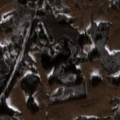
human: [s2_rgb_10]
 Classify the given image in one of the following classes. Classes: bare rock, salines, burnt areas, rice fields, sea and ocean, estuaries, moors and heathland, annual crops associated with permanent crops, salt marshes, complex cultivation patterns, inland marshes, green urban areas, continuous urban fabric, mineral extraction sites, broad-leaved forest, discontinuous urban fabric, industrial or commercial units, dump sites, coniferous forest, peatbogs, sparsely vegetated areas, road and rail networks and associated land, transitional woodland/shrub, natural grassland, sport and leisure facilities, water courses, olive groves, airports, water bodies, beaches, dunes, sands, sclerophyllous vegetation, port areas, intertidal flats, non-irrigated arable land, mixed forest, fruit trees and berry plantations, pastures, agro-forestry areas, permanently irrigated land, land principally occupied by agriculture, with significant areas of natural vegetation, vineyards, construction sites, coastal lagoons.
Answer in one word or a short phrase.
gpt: pastures, complex cultivation patterns, land principally occupied by agriculture, with significant areas of natural vegetation, broad-leaved forest, mixed forest